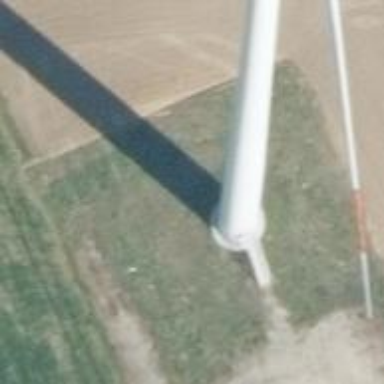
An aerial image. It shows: Wind generator powered by wind turbines of horizontal axis type. It is manufactured by Vestas.